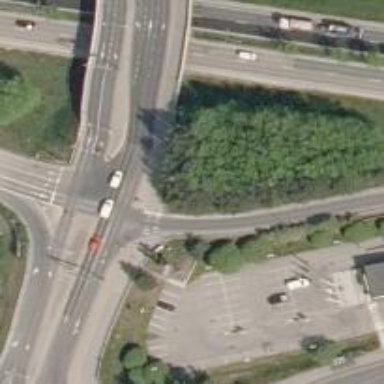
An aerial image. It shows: Asphalt trunk link road.